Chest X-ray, AP view. Patient: 46 years old, sex M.
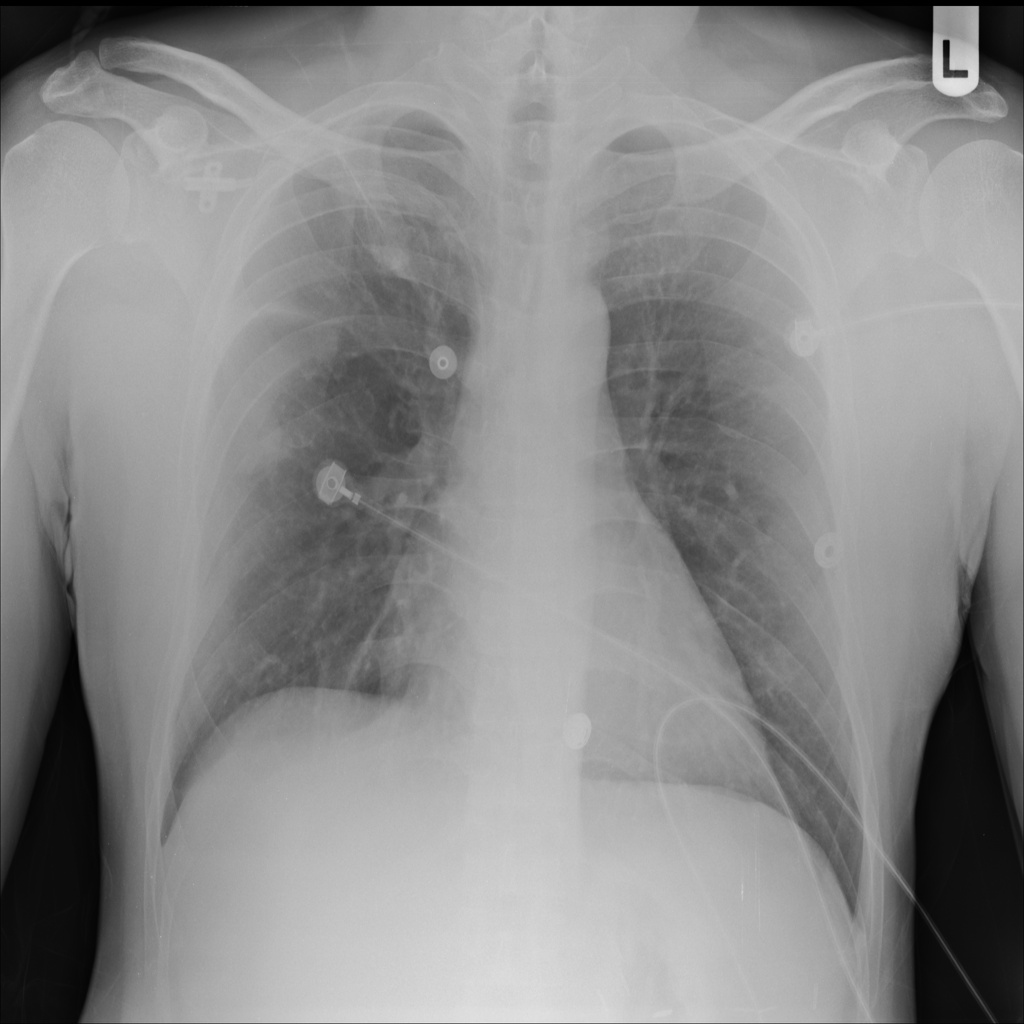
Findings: No Finding